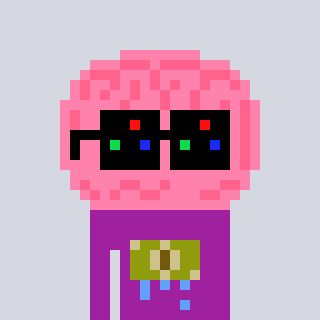
a pixel art character with square black sunglasses, a brain-shaped head and a magenta-colored body on a cool background